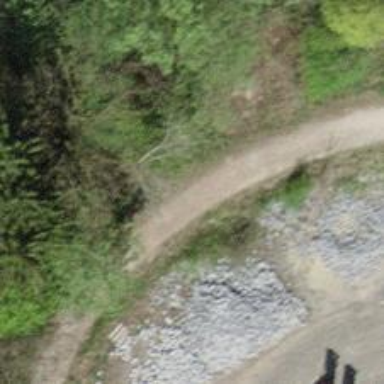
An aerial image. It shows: Unpaved track with tracktype grade4.